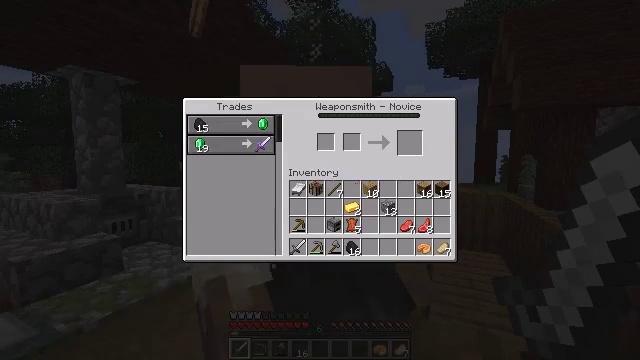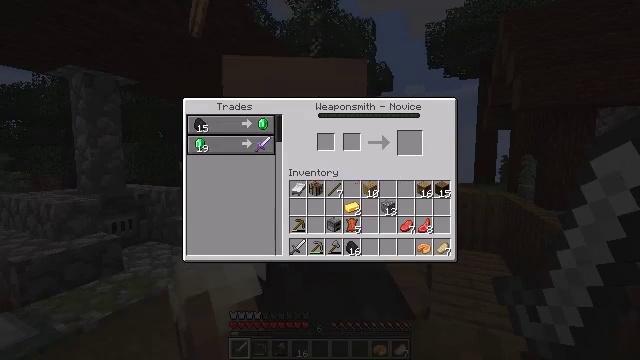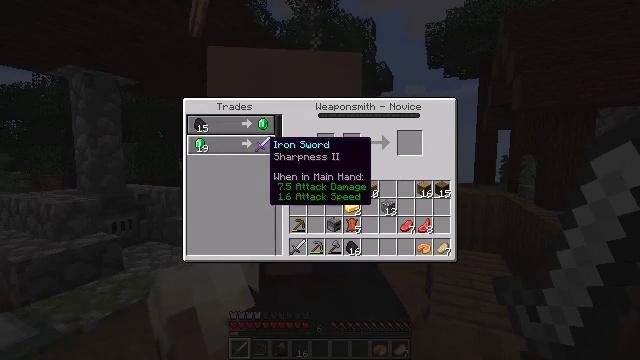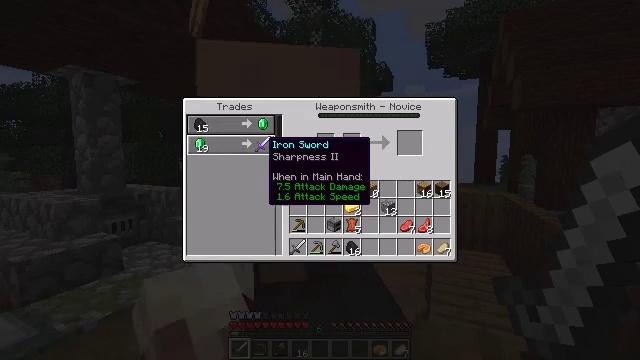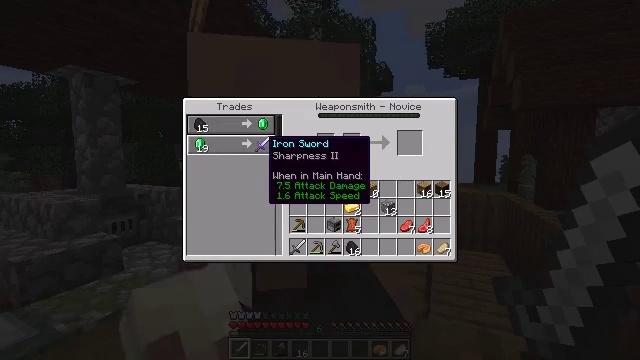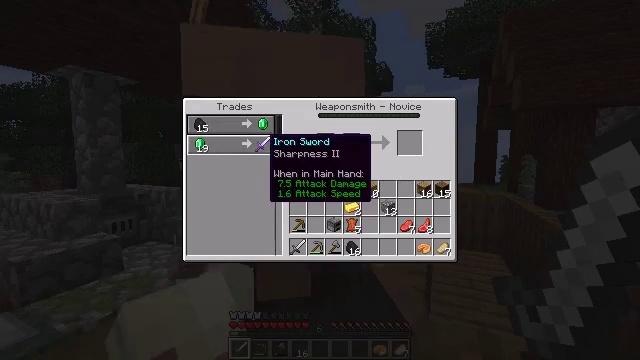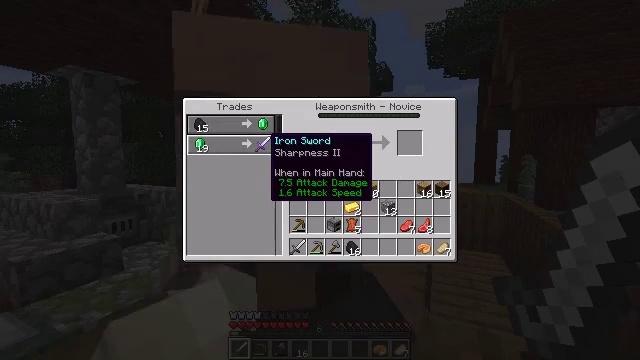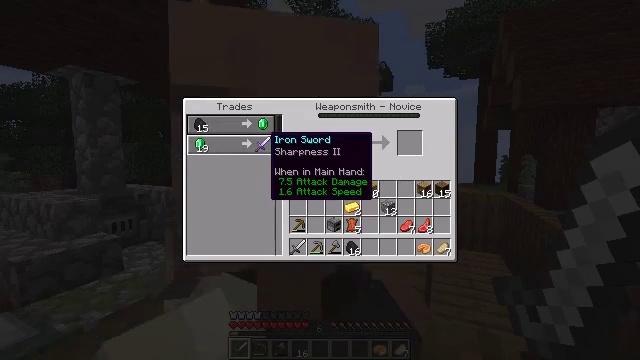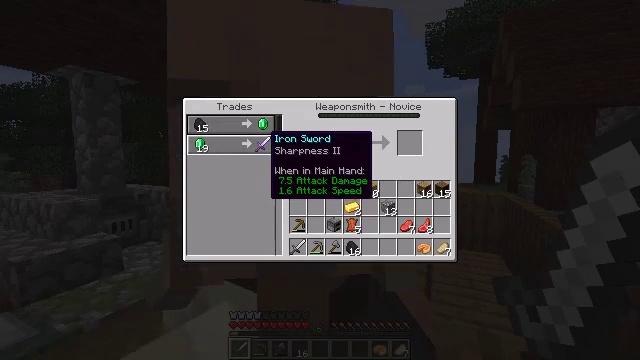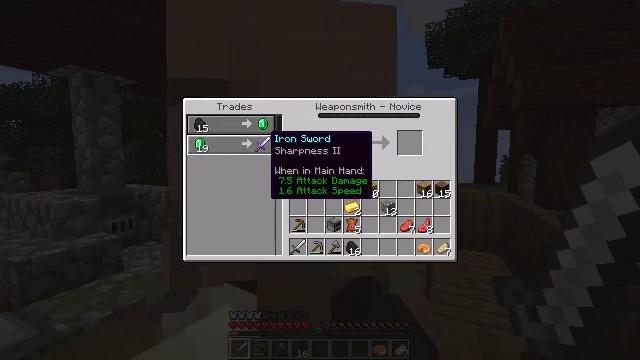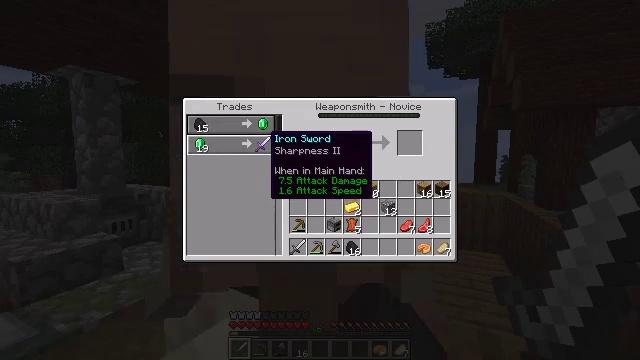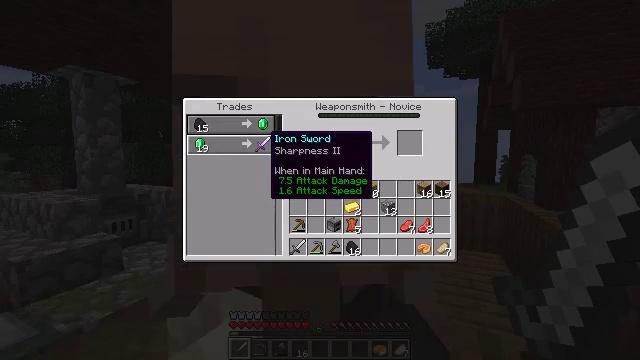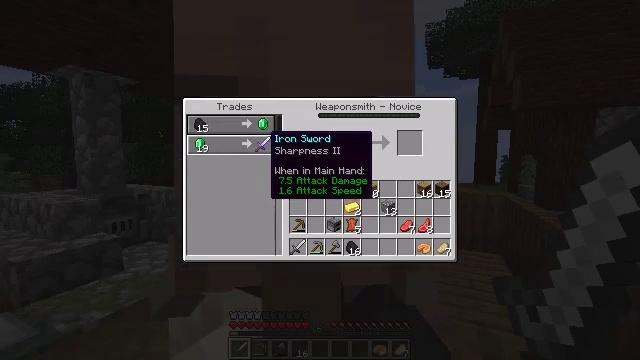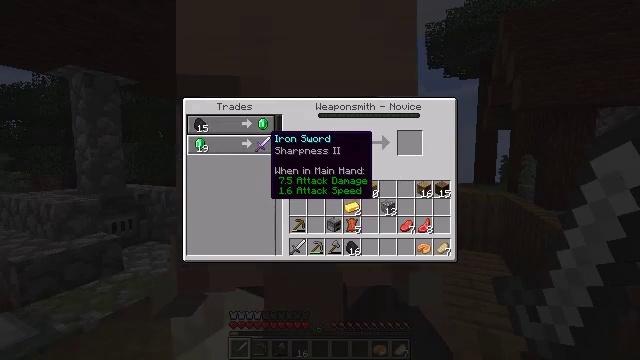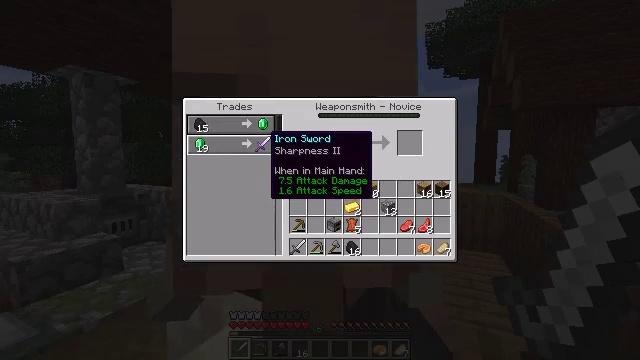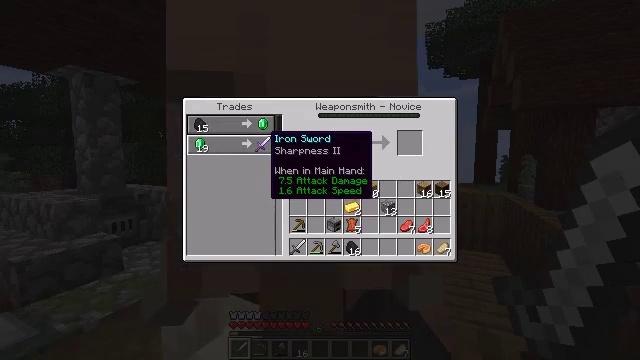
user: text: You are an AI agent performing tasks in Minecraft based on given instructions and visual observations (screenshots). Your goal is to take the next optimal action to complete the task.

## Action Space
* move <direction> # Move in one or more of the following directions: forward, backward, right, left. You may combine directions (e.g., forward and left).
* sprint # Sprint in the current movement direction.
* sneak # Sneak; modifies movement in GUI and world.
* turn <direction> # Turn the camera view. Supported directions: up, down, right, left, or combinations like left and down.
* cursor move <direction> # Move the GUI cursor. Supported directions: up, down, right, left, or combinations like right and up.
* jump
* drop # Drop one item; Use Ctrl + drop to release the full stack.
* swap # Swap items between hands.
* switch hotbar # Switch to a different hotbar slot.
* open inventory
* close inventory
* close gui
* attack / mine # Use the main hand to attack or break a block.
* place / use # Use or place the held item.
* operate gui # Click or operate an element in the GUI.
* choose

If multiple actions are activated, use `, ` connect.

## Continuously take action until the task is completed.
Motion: motion action
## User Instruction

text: Gather spruce leaves to collect foliage.
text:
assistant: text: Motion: cursor move left and up
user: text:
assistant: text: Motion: no_op
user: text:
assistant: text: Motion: no_op
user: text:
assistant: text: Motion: no_op
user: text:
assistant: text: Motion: no_op
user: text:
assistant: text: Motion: no_op
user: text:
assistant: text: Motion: no_op
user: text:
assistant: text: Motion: no_op
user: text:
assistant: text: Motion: no_op
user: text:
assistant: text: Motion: no_op
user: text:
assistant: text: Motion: no_op
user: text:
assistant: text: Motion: no_op
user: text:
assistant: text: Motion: no_op
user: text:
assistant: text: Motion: no_op
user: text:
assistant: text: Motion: no_op
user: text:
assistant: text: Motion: no_op
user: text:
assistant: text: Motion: no_op
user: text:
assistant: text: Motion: close gui
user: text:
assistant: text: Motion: turn left
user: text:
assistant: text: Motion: turn left
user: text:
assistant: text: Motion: turn left and down
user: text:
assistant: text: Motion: turn left
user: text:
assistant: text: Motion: turn left
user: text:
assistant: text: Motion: turn right
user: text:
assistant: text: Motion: move forward
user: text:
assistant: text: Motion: move forward
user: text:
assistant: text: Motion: move forward
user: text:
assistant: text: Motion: move forward
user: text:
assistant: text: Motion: move forward
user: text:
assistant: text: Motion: move forward, sprint, turn left